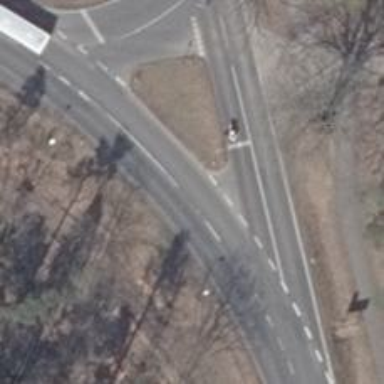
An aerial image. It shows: Secondary road with asphalt surface.